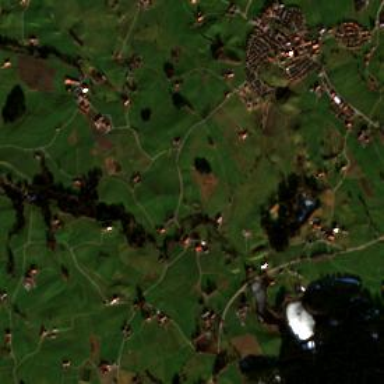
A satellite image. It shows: Small settlement known as hamlet.